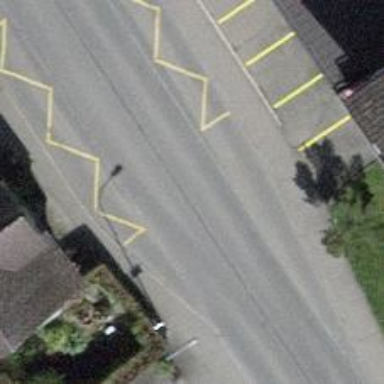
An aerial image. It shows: Public transport stop position.